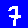
Digit: 7